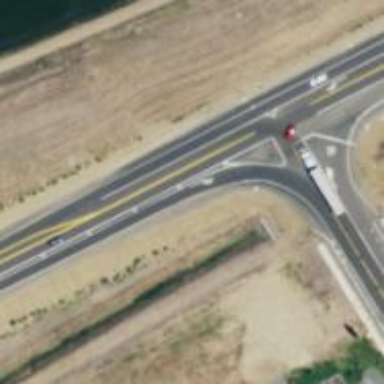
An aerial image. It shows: Trunk link road with asphalt surface.